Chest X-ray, AP view. Patient: 15 years old, sex M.
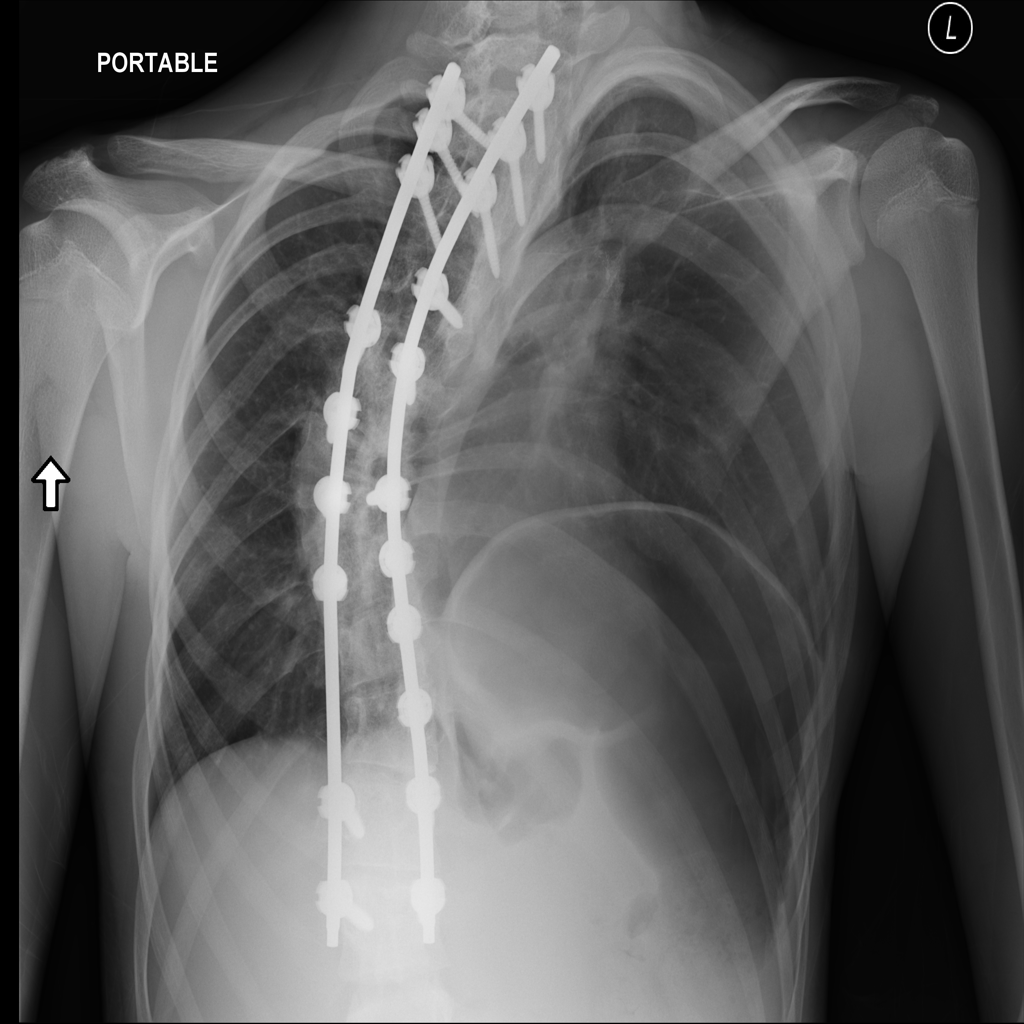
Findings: No Finding